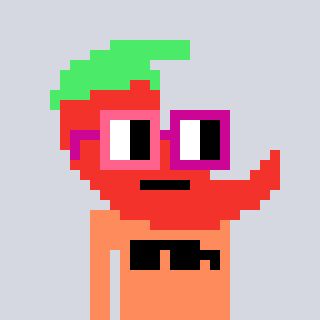
a pixel art character with square pink and red glasses, a chilli-shaped head and a peachy-colored body on a cool background